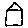
Label: house